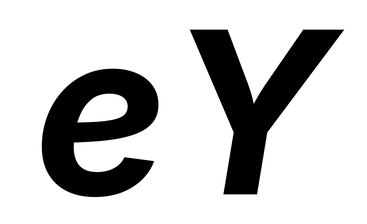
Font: Inter-Italic_Bold_Italic